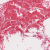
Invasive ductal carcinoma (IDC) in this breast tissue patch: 0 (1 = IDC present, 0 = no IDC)